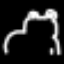
Label: frog